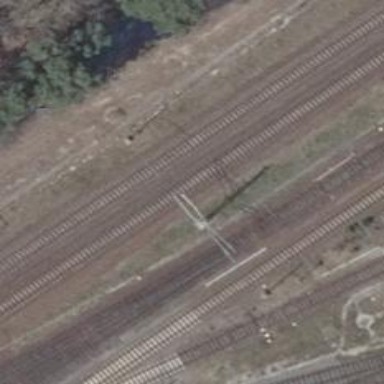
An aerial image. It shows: Railway switch.